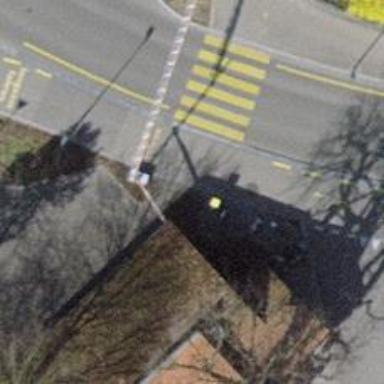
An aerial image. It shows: Post box is visible.